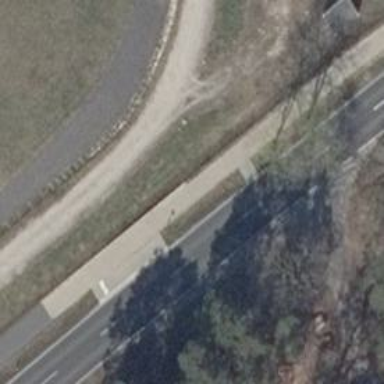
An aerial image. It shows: Path.